Interaction volume radius: 10 \u00c5
Interaction volume height: 35 \u00c5
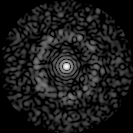
Disorder parameter: 0.842